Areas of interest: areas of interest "Sport and cultural"
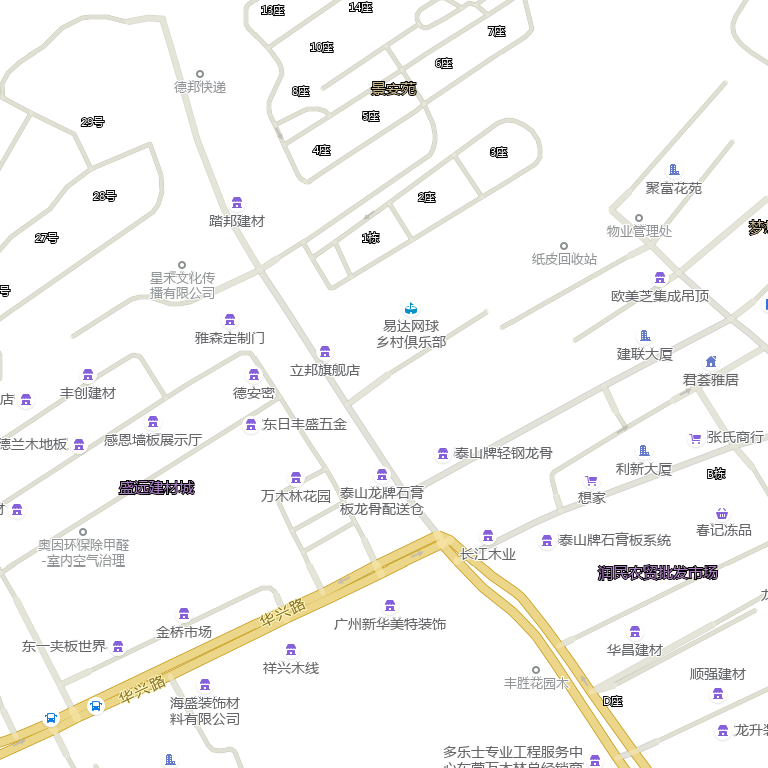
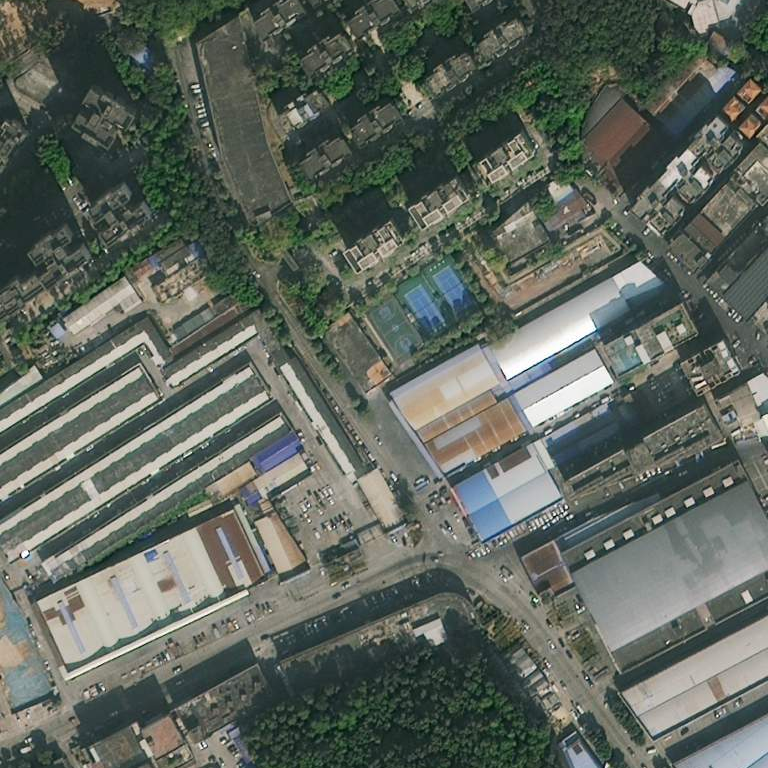